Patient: sex F, age 26
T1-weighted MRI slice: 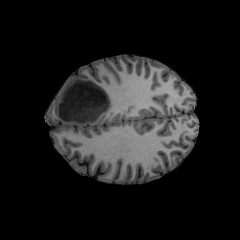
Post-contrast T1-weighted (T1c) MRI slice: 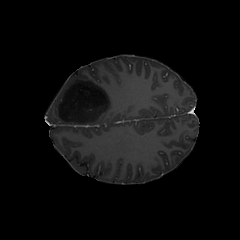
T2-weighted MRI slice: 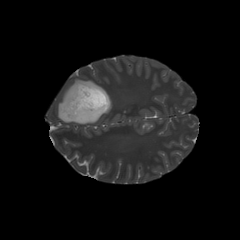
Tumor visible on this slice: yes
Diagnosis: Astrocytoma, IDH-mutant
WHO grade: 3